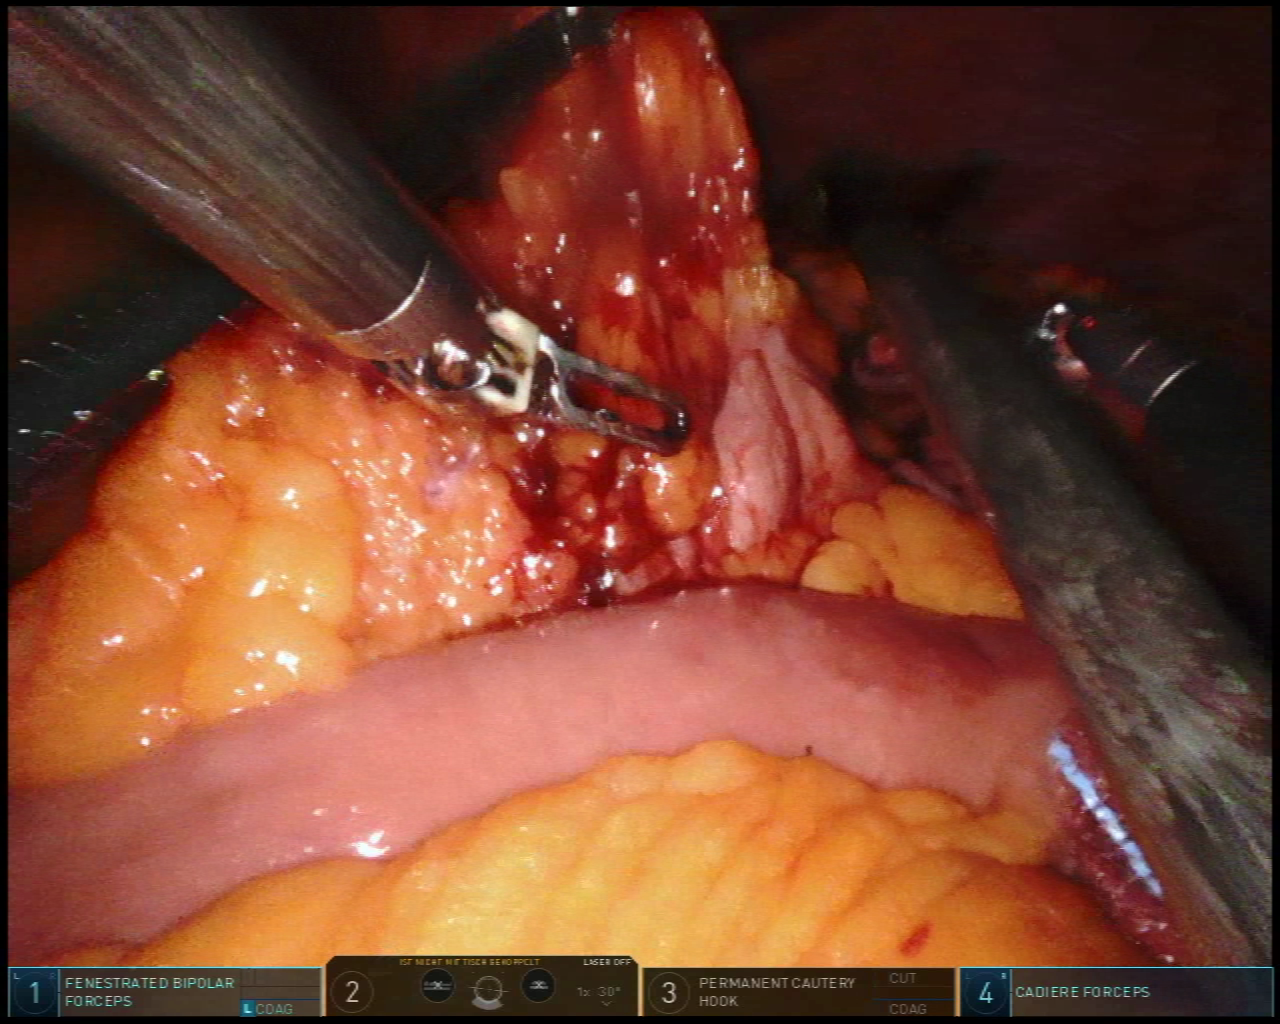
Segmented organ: colon
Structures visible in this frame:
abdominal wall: yes
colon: yes
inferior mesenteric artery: no
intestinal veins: no
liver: no
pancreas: no
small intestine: yes
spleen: no
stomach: no
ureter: no
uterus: no
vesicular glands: no